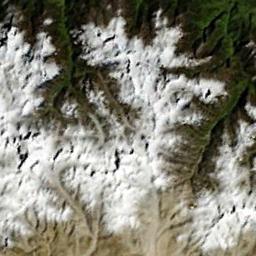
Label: snowberg